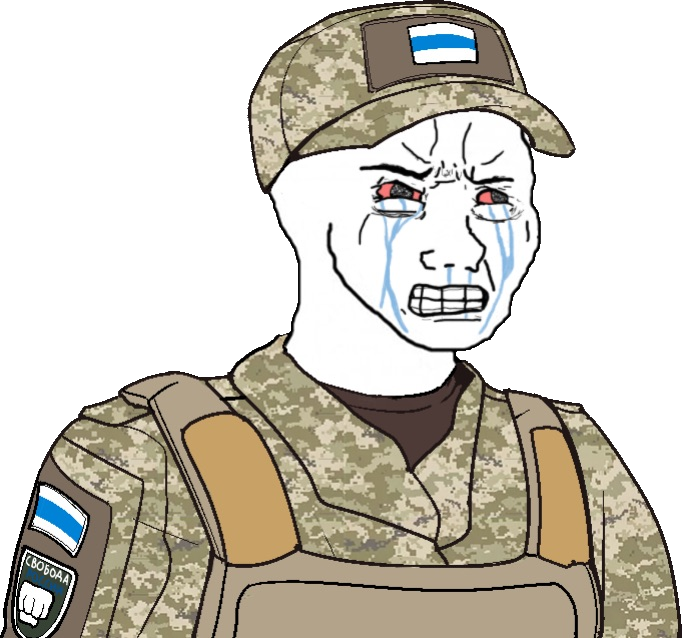
Label: 5_Crying_Wojak